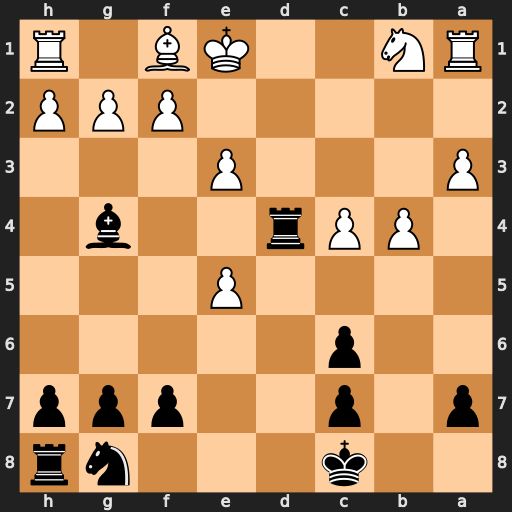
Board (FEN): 2k3nr/p1p2ppp/2p5/4P3/1PPr2b1/P3P3/5PPP/RN2KB1R
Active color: b
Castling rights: KQ
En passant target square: -
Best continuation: Rd1#